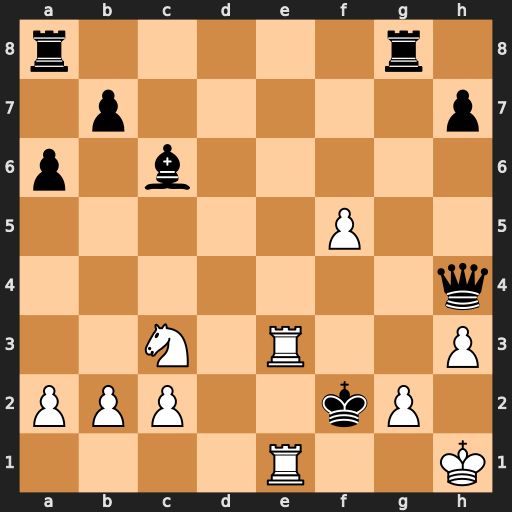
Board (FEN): r5r1/1p5p/p1b5/5P2/7q/2N1R2P/PPP2kP1/4R2K
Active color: w
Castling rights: -
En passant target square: -
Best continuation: Nd1#